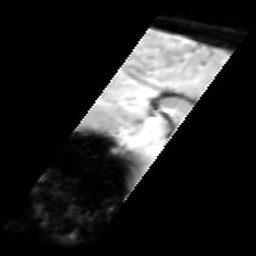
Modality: inplaneT2
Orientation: sagittal
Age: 27
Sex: male